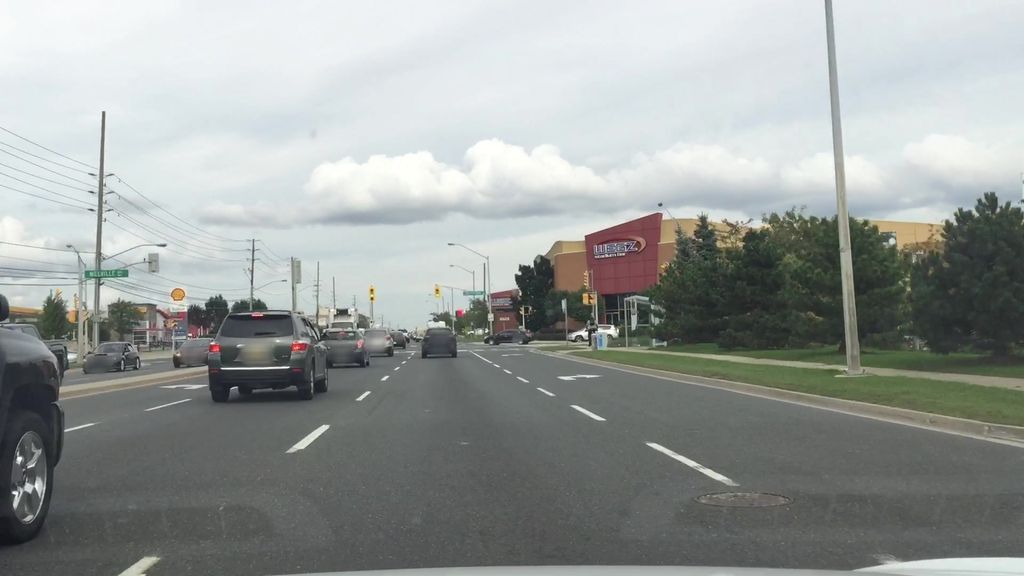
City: toronto